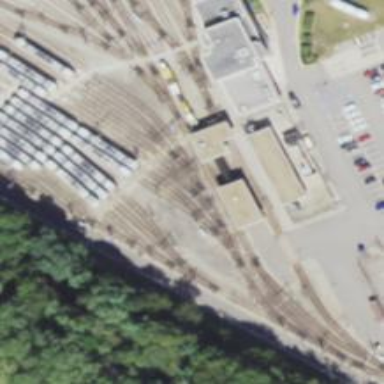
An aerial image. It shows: Light rail service yard with electrified contact lines.